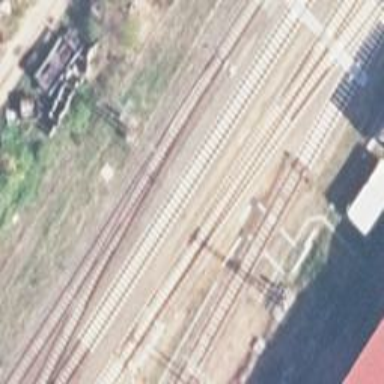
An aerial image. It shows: Railway switch.